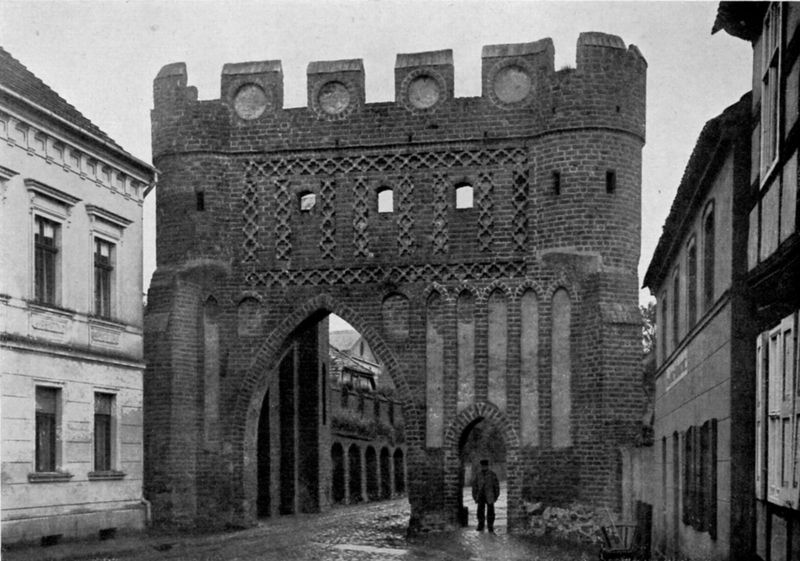
Titel: Dammtor zu Jüterbog
Standort: Jüterbog (EU - D - BB)
Schlagwörter: baum, himmel, mann, weiß, stadt, fenster, schmuck, schwarz, strasse, gebäude, haus, weg, alt, architektur, mensch, stein, steine, häuser, gotik, kreis, rund, turm, deutschland, bogen, fassade, ziegel, backstein, fußgänger, wagen, durchgang, tor, zinnen, foto, bögen, türme, torbogen, mauerwerk, schwarz weiß, kreise, portal, stadttor, spitzbogen, spitzbögen, fotographie, zinne, matsch, durchfahrt, architecture, porte, stralsund, relikt, altertümlich, runie, rue, foto england, médiéval, ruhrgebiet, porche, brique, altertühmlivh, zimmen, seidensticker, bielefeld, turg, creneau